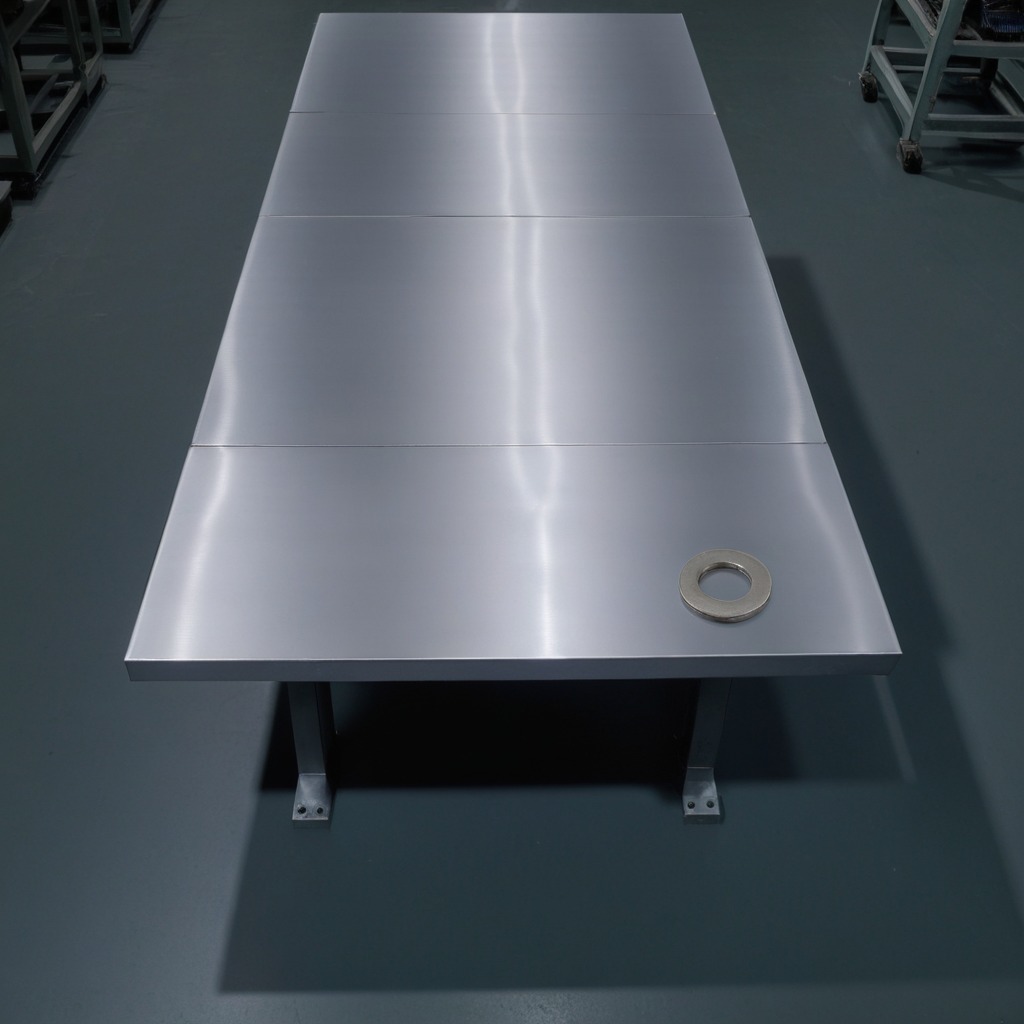
A flat metal washer lying on a clean empty table in a basement in the evening soft directional lighting on the tabletop realistic grain studio-quality clarity centered framing